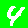
Digit: 4